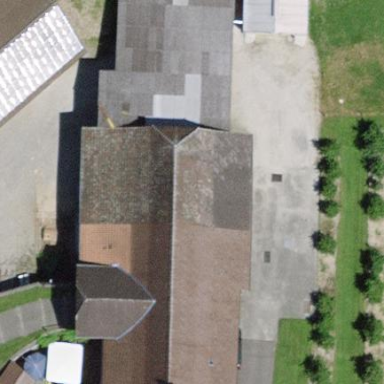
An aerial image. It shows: Farm building.